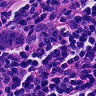
Metastatic tissue present: yes